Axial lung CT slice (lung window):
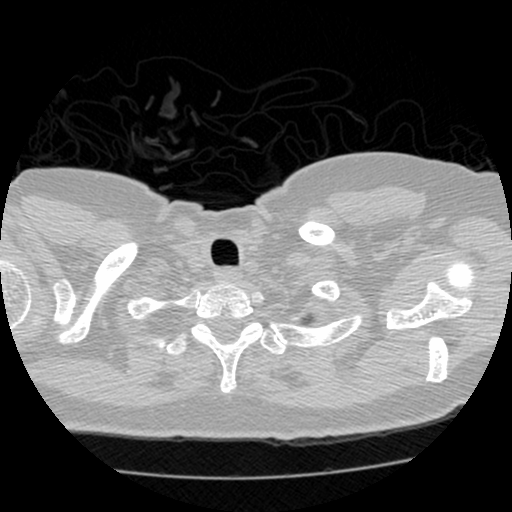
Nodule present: no